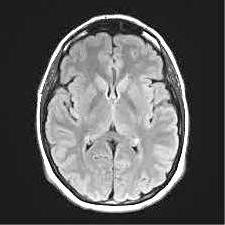
Label: notumor